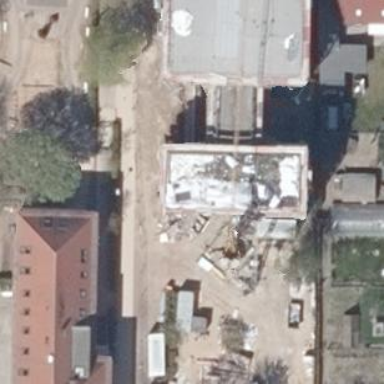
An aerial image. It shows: School building.